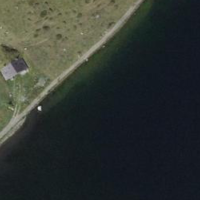
EUNIS habitat code: 14
Species observed at this site:
Papilio machaon